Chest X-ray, AP view. Patient: 55 years old, sex M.
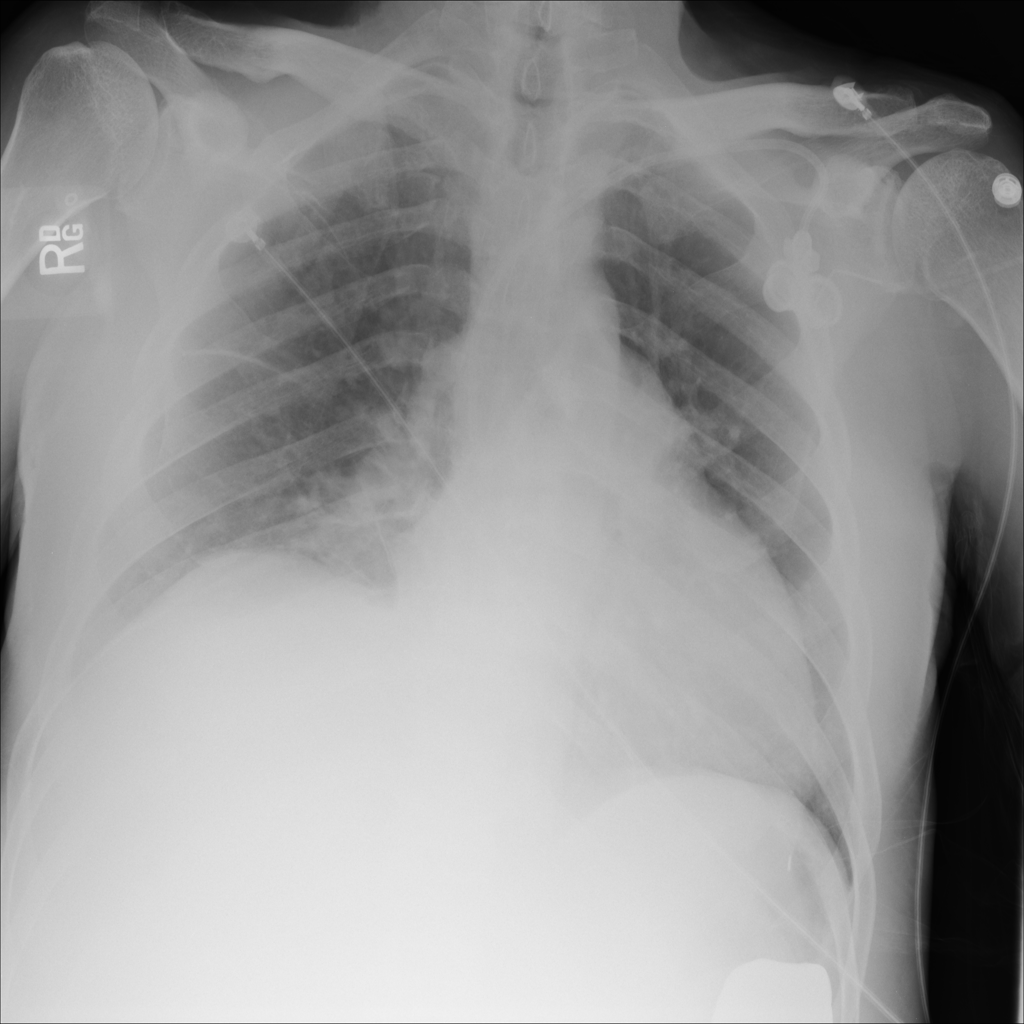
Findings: Consolidation